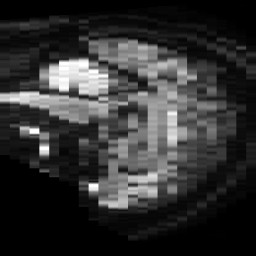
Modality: TRACE
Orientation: sagittal
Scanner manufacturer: philips
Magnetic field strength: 3 T
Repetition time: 4.072 s
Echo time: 0.06042 s